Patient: sex M, age 76
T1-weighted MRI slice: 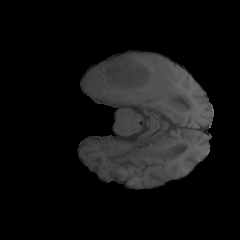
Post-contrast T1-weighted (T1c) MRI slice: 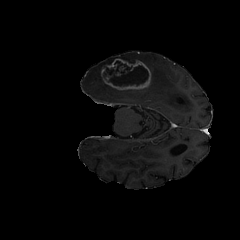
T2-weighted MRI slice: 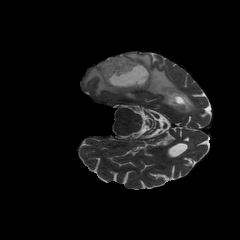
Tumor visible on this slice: yes
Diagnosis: Glioblastoma, IDH-wildtype
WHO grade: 4